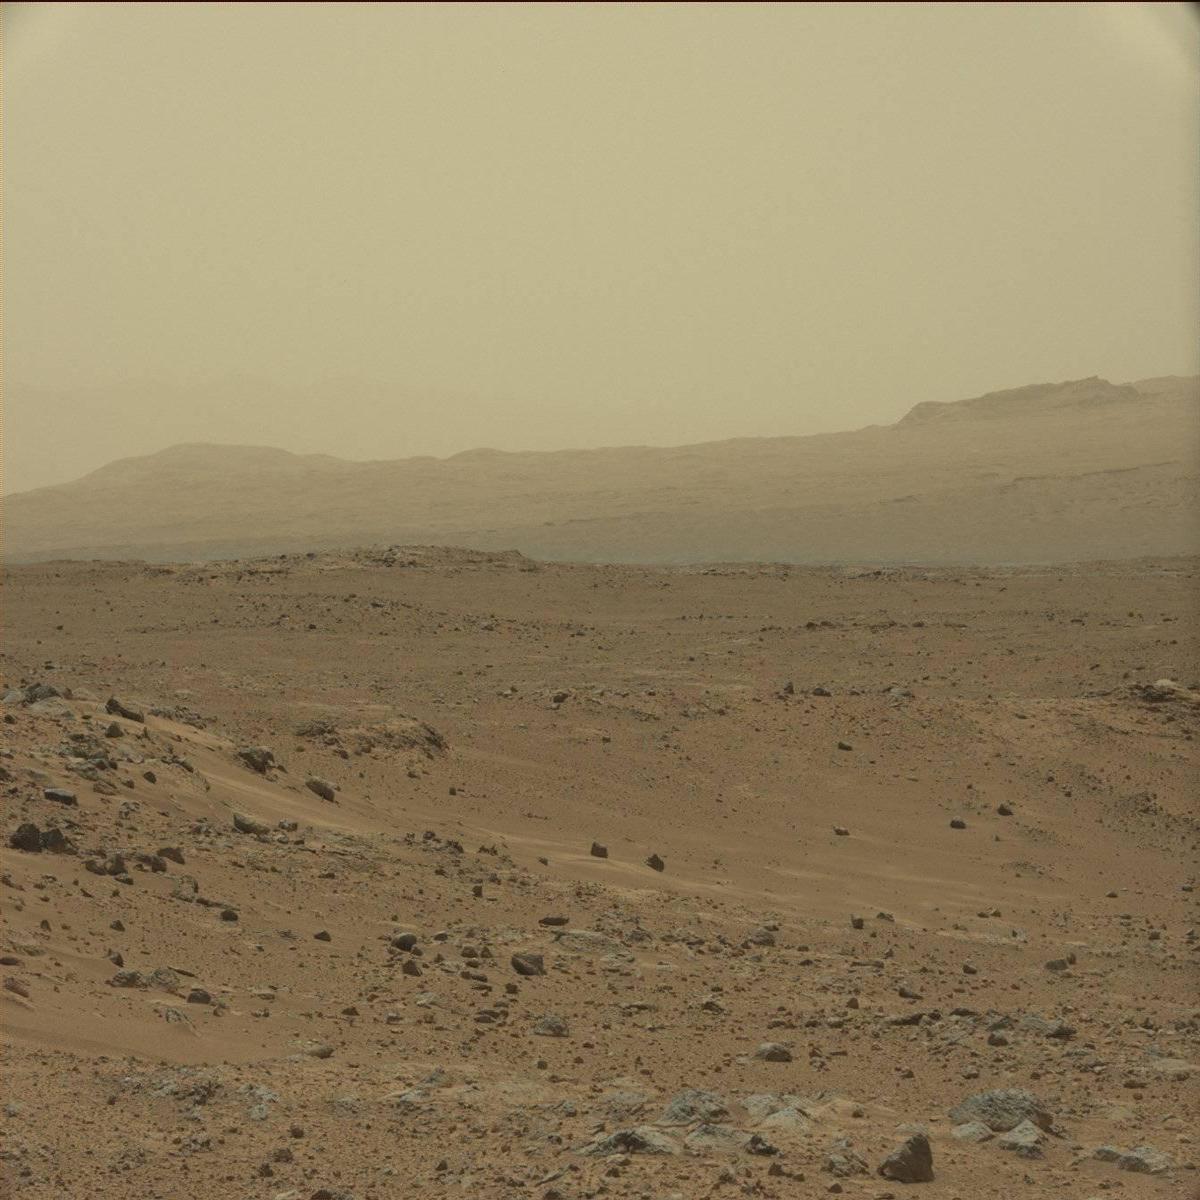
Terrain classes present: Bedrock, Ridge, Rock, Sand / Soil, Sky